Question: I have 1 to 20 objects inside a canvas.
The objects have left, width, top and height attributes.
I divided my canvas into 12 sections. Each objects width can be 1/12th of the canvas width (month) or 3/12th (quarter).
Now I need to get the sum of the heights of all objects inside each of the 12 grid sections.
For example.
In section 1 is 1 month-object with the height 12 --> result 12
In section 2 are 2 month-objects. heights 10 and 14 --> result 24
In section 4 are 1 month-object and one quarter object: heights 12 and 14 -->result 26
In section 5 are 1 month-object and the same quarter object: heights 4 and 14 --> result 18
Hope this was understandable. Solution is needed in javascript.
What I have is an array with all the beginning sections and all the ending sections.
For example:
'''
startingSections = [1, 2, 2, 4, 4, 5]
endingSections = [1, 2, 2, 4, 6, 5]
'''
My desired output is the following:
'''
var sectionsMax = [];
sectiosnMax = getMonthlyTops();
function getMonthlyTops(){
var monthlyTops = [];
/* Code here */
return monthlyTops;
}
'''
Results could be:
'''
sectionsMax = [12, 24, 0, 26, 18, 14, 0, 0, 0, 0, 0, 0]
'''
Example picture:

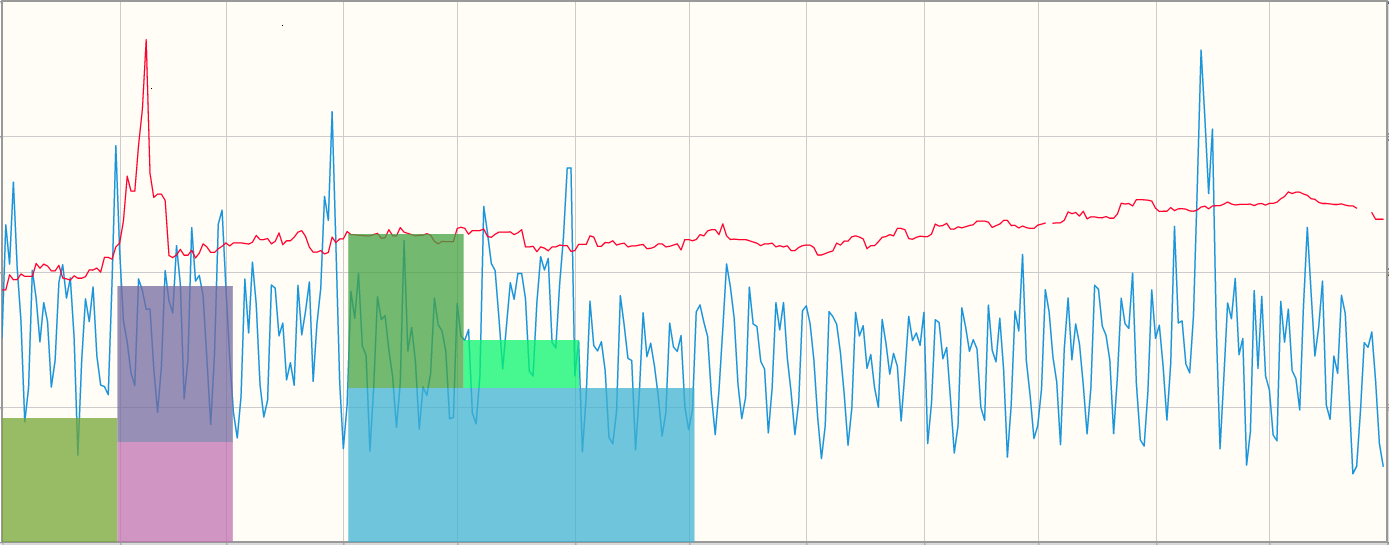
Answer: Can you try this and post what you get please. Since you can loop through the objects, i dont think you actually need 'startingSections' and 'endingSections' arrays.
'''
var monthlyTops = new Array(0,0,0,0,0,0,0,0,0,0,0,0);
canvas.forEachObject(function (targ) {
x = targ.left / (canvas.width / 12);
for (i = x; i < (x + targ.width / (canvas.width / 12) ); i++)
monthlyTops[i] += targ.height;
});
return monthlyTops;
'''